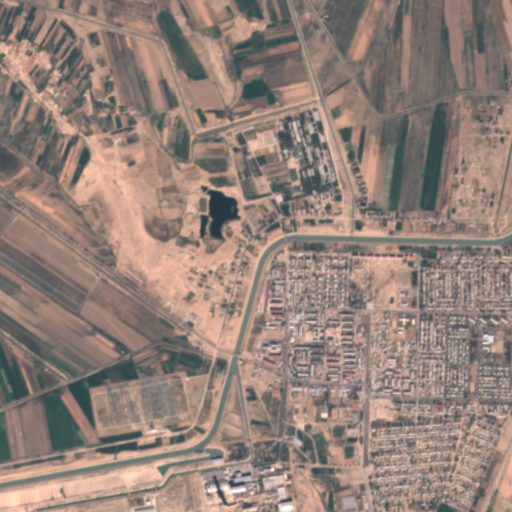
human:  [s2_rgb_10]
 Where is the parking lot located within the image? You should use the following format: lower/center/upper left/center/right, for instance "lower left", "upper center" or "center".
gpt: The parking lot is located in the lower center of the image.
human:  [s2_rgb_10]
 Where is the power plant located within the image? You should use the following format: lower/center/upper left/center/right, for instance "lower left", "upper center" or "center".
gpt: The power plant is located in the lower left of the image.
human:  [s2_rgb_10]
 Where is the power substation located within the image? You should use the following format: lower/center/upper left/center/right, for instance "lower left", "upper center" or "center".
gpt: The power substation is located in the lower of the image.
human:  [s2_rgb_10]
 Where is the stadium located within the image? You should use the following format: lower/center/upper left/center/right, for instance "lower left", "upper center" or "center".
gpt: The stadium is located in the center right of the image.
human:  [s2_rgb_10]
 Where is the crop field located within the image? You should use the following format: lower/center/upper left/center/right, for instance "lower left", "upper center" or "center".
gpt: There is no crop field in the image.